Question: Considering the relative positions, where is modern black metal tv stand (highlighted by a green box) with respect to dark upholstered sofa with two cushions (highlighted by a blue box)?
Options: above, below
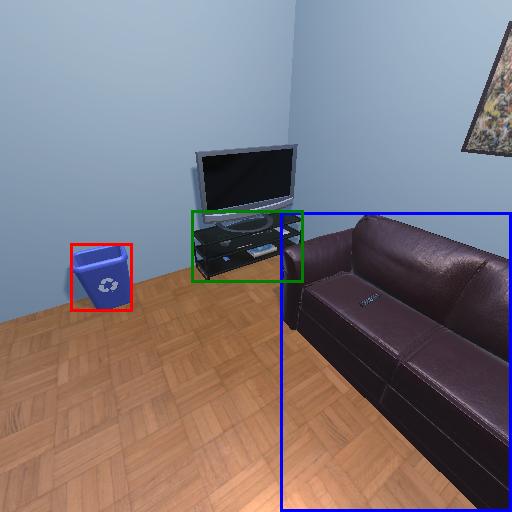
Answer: above